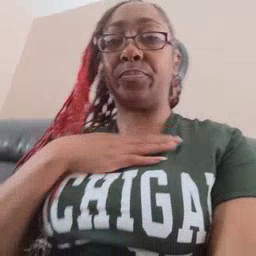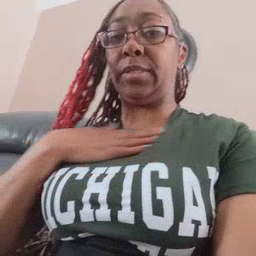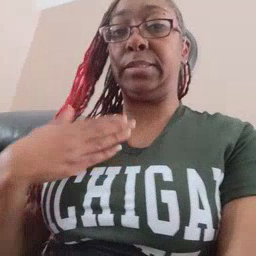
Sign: please